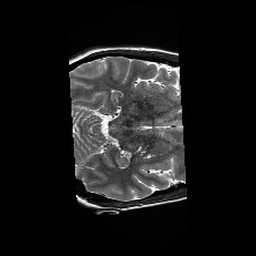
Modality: T2w
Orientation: axial
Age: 35
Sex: female
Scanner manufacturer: siemens
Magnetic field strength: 3 T
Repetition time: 6.1 s
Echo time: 0.104 s